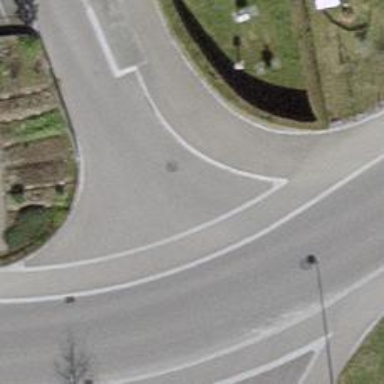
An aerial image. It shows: Unmarked crossing on the road.